Field crop: tomato
Growth stage: 2
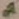
Species: solanum